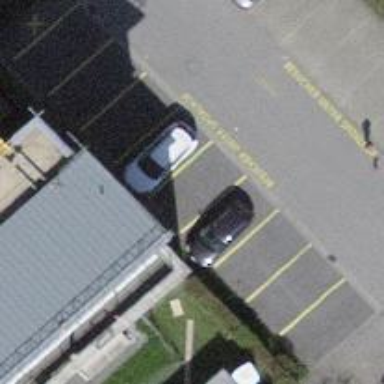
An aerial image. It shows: Parking area with surface.